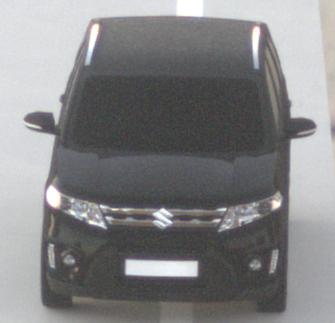
Make: Suzuki
Model: Vitara 1.6
Detailed model: Vitara (LY)
Model produced from: 2015/04
Model produced until: 2018/08
Doors: 5
Color: black
Road condition: dry road
Daytime: sunrise or sunset
Contrast: low contrast